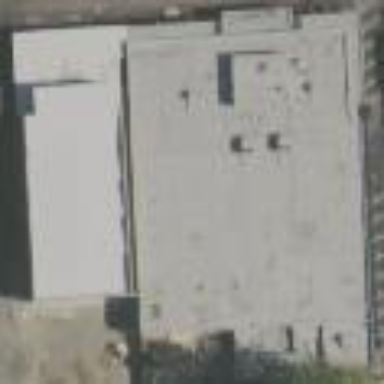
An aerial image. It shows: Commercial building used as car wash.